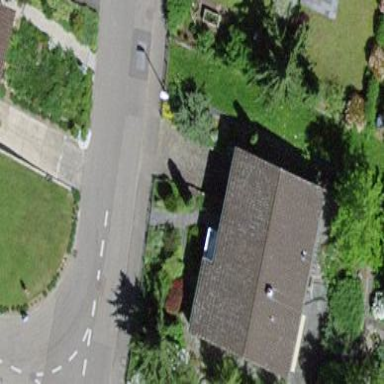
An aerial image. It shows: Detached building.